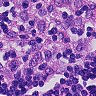
Metastatic tissue present: no